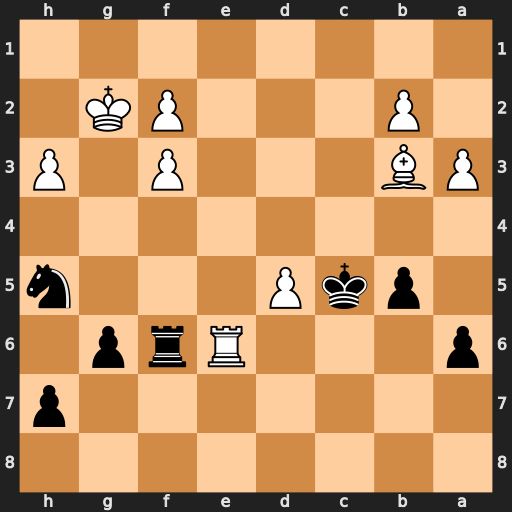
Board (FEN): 8/7p/p3Rrp1/1pkP3n/8/PB3P1P/1P3PK1/8
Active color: b
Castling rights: -
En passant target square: -
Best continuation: Nf4+ Kg3 Nxe6